Question: I have a chart looking like the following.

I have two seperate qusetions:
1. How can i have a "." accour as the thousands seperator on the series (there is one in the tooltip when you hover over the data). I have tried looking into plotoptions and numberformat, but have not been able to work this out.
2. How to approach the issue of data becoming so small, that the numbers are hard to make out.
I realise question number 2 is much more open-ended, but any idea would be greatly appreciated.
Thanks in advance.
Graph:
'''
<script type="text/javascript">
$(document).ready(function () {
Highcharts.setOptions({
lang: {
thousandsSep: '.'
}
});
var tapegraph = {
colors: [
'#525051'
],
exporting: { enabled: false },
chart: {
renderTo: 'tapecontainer',
type: 'column'
},
credits: {
enabled: false
},
title: {
text: 'Tapeforbrug'
},
xAxis: {
categories: []
},
yAxis: {
min: 0,
title: {
text: 'Gigabyte'
},
stackLabels: {
enabled: true,
style: {
fontWeight: 'bold',
color: (Highcharts.theme && Highcharts.theme.textColor) || 'gray'
}
}
},
legend: {
align: 'right',
x: -100,
verticalAlign: 'top',
y: 5,
floating: true,
backgroundColor: (Highcharts.theme && Highcharts.theme.legendBackgroundColorSolid) || 'white',
borderColor: '#CCC',
borderWidth: 1,
shadow: false
},
plotOptions: {
column: {
stacking: 'normal',
dataLabels: {
enabled: true,
color: (Highcharts.theme && Highcharts.theme.dataLabelsColor) || 'white'
}
}
},
series: []
};
$.get("../classic_3270/KMDprod1/INFO.CPU.REPORT.MFTAPE" + kunde + ".txt", function (data) {
var lines = data.split('
');
lines = data.trim().split('
');
$.each(lines, function (lineNo, line) {
var items = line.split(',');
if (lineNo == 0) {
$.each(items, function (itemNo, item) {
if (itemNo > 0) tapegraph.xAxis.categories.push(item);
})
;
}
else {
var series = {
pointWidth: 42,
data: []
};
$.each(items, function (itemNo, item) {
if (itemNo == 0) {
series.name = item;
} else {
series.data.push(parseFloat(item));
}
});
tapegraph.series.push(series);
}
});
var chart = new Highcharts.Chart(tapegraph);
'''
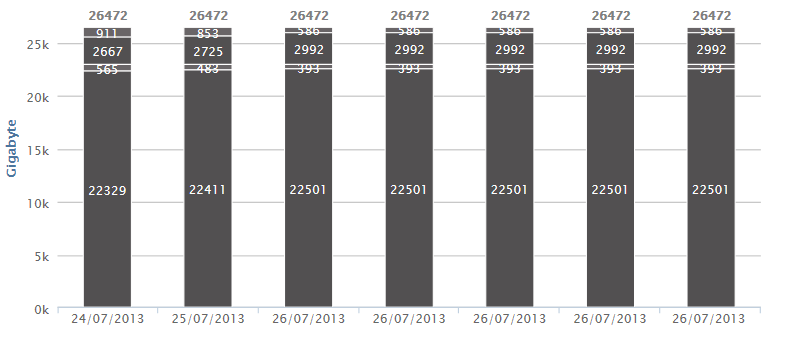
Answer: 1) Set thousandSep to '.' and will work, see: <URL>
'''
Highcharts.setOptions({
lang: {
thousandsSep: '.'
}
});
'''
2) Well, you can just hide that labels - for such thing use dataLabels.formatter and check if value is below something like 5% of total, and decide to display or not that dataLabel.